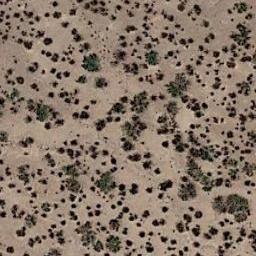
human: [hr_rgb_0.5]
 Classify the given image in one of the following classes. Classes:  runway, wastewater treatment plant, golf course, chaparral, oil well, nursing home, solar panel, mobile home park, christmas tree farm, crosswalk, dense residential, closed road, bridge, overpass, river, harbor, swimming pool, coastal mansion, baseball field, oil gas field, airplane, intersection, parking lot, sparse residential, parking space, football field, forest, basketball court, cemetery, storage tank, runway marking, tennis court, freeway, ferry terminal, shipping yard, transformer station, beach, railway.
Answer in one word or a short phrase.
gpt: chaparral